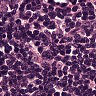
Metastatic tissue present: no